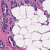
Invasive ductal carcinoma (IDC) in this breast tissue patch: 1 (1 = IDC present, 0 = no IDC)